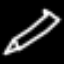
Label: pencil